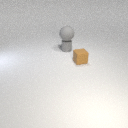
large gray rubber sphere above small gray rubber cylinder